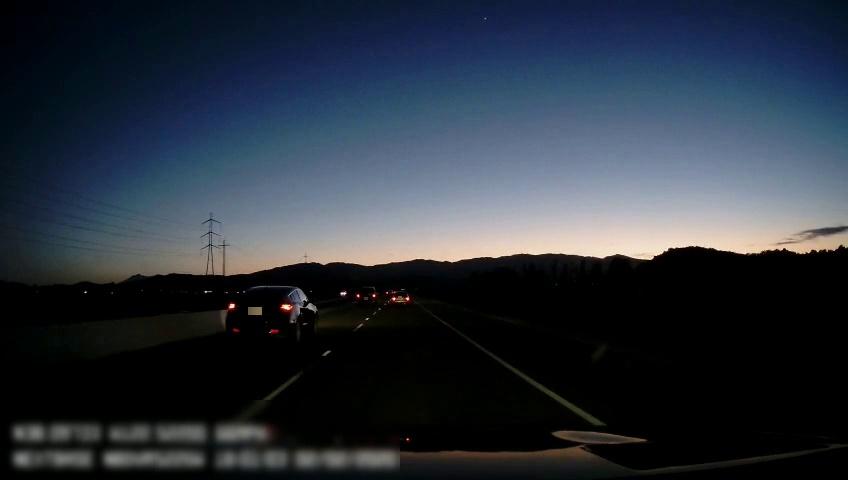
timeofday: Dusk/Dawn/Twilight
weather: Sunny
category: Drivable Space
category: Vehicles | Car
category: Vehicles | Car
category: Vehicles | Car
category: Lanes | Current Lane
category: Lanes | Alternate Lane